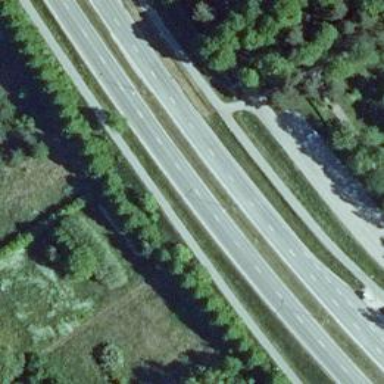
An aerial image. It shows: Primary road with asphalt surface.